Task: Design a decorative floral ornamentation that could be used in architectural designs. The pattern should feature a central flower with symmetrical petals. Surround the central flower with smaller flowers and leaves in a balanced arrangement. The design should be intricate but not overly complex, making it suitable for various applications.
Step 1796:
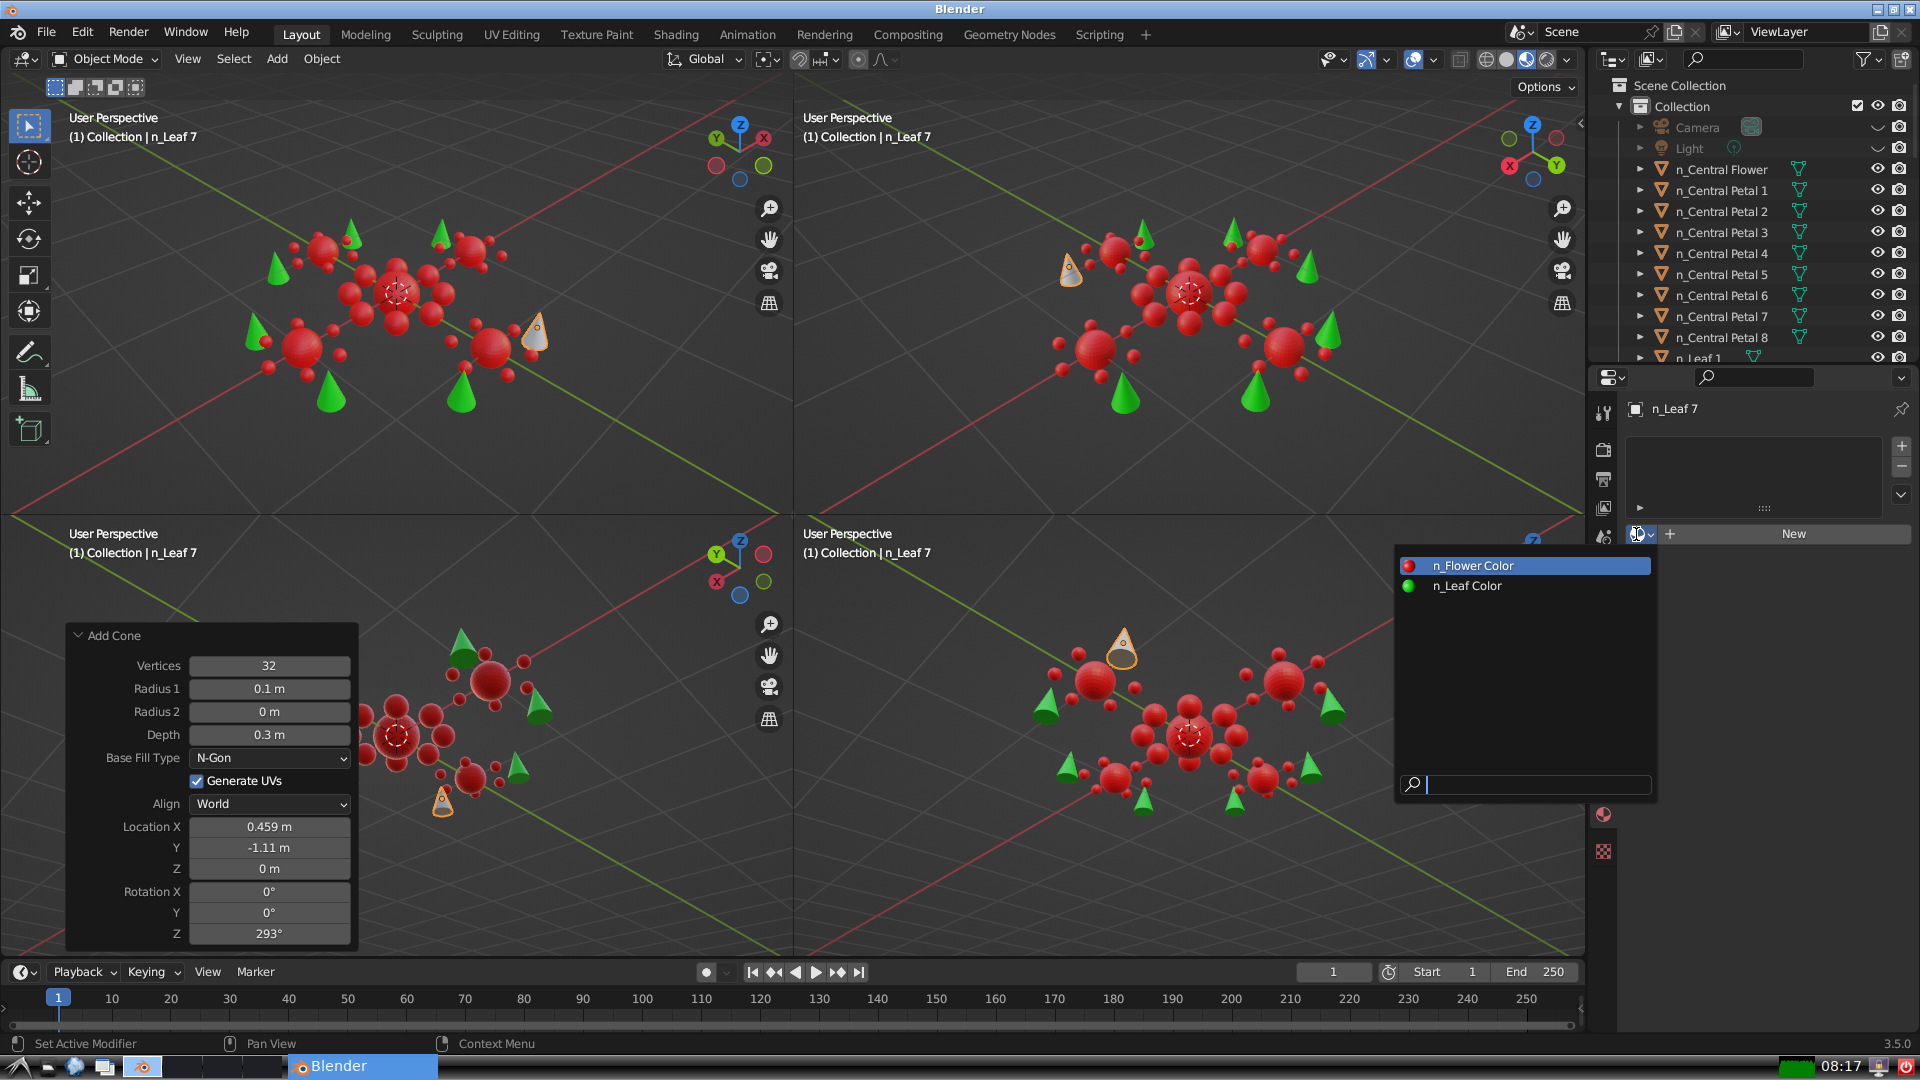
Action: input_text: n_Leaf Color